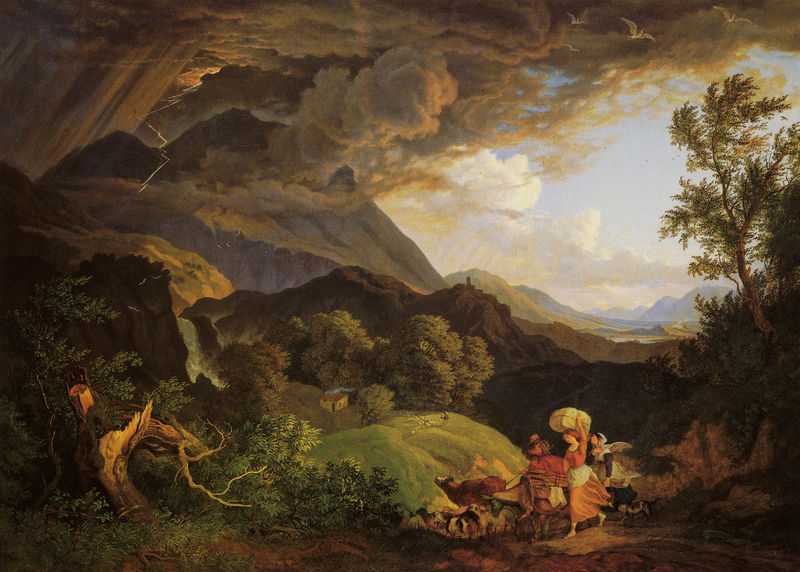
Titel: Gewitter am Monte Serone im Sabinergebirge
Künstler: Adrian Ludwig Richter
Standort: Frankfurt (am Main)
Institution: Das Städel, Städelsches Kunstinstitut und Städtische Galerie
Schlagwörter: baum, berg, blau, blätter, dunkel, felsen, gemälde, gewitter, gruppe, himmel, kopf, laub, mann, schatten, umhang, wasser, wolken, bäume, fluss, frauen, grün, landschaft, menschen, mädchen, äste, bewegung, braun, frau, hell, hintergrund, licht, orange, schwarz, ölbild, dame, gras, haus, hund, hunde, rot, schirm, tier, tiere, weg, wiese, wolke, meschen, rock, richter, haupt, stein, steine, tragen, holland, hände, ast, bach, baumstamm, ebene, erde, ferne, horizont, hügel, kühe, natur, stamm, vieh, vögel, wind, zweige, busch, büsche, gebüsch, hütte, pfad, qualm, rauch, sonne, sträucher, boden, land, realismus, paar, höhle, kontrast, tal, wald, wasserfall, bauern, esel, genre, kinder, pferd, schornstein, schürze, klar, magd, italien, bäuerin, bündel, gepäck, last, laufen, transport, berge, fels, gebirge, gipfel, herde, kuh, rind, berglandschaft, idylle, schlot, ziehen, figuren, romantik, querformat, sturm, unwetter, wehen, spielen, deutsch, bauer, flucht, regen, helligkeit, burg, vulkan, wurzel, alpen, gewitterwolken, zweig, idyllisch, wolkig, loch, fliehen, hast, rennen, mythologie, zickzack, bedrohung, blitz, wanderer, dramatisch, rinde, eden, fernblick, lasttier, reisende, lämmer, ochse, hirte, hirten, schäfer, donner, heroisch, ziege, stumpf, baumstumpf, ausbruch, details, schutz, vulkanausbruch, flamen, ziegen, ware, riss, gerippe, heimkehr, heimweg, bäuem, mäume, beschädigt, flüchtlinge, eile, entwurzelt, paket, zuflucht, sperre, ballen, abtrieb, regenschauer, trägerin, packen, verwitterung, magt, wurze, baraun, baumstumf, gepack, mescn, umgefallener baum, umnhang, ziegenhierten, baum#, m#dchen, weg nach hause